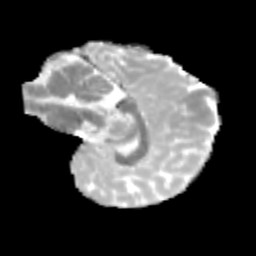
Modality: MD
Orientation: sagittal
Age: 9
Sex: male
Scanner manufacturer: siemens
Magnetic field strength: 3 T
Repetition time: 3.8 s
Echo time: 0.07 s